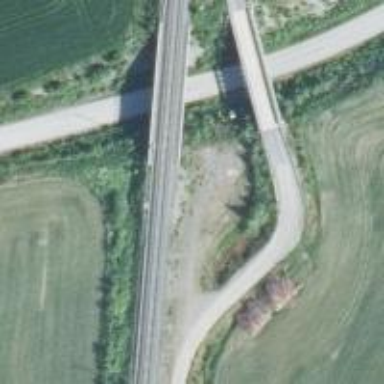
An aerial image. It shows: Continuous rail railway with electrified contact line.